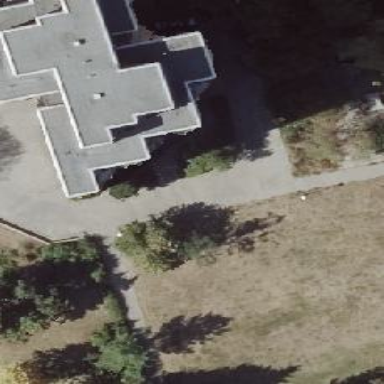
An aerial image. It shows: Flat-roofed residential building.